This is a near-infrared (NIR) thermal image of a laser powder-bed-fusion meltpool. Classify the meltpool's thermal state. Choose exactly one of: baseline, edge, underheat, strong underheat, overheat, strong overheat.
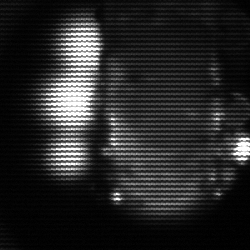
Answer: strong underheat